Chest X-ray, PA view. Patient: 27 years old, sex M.
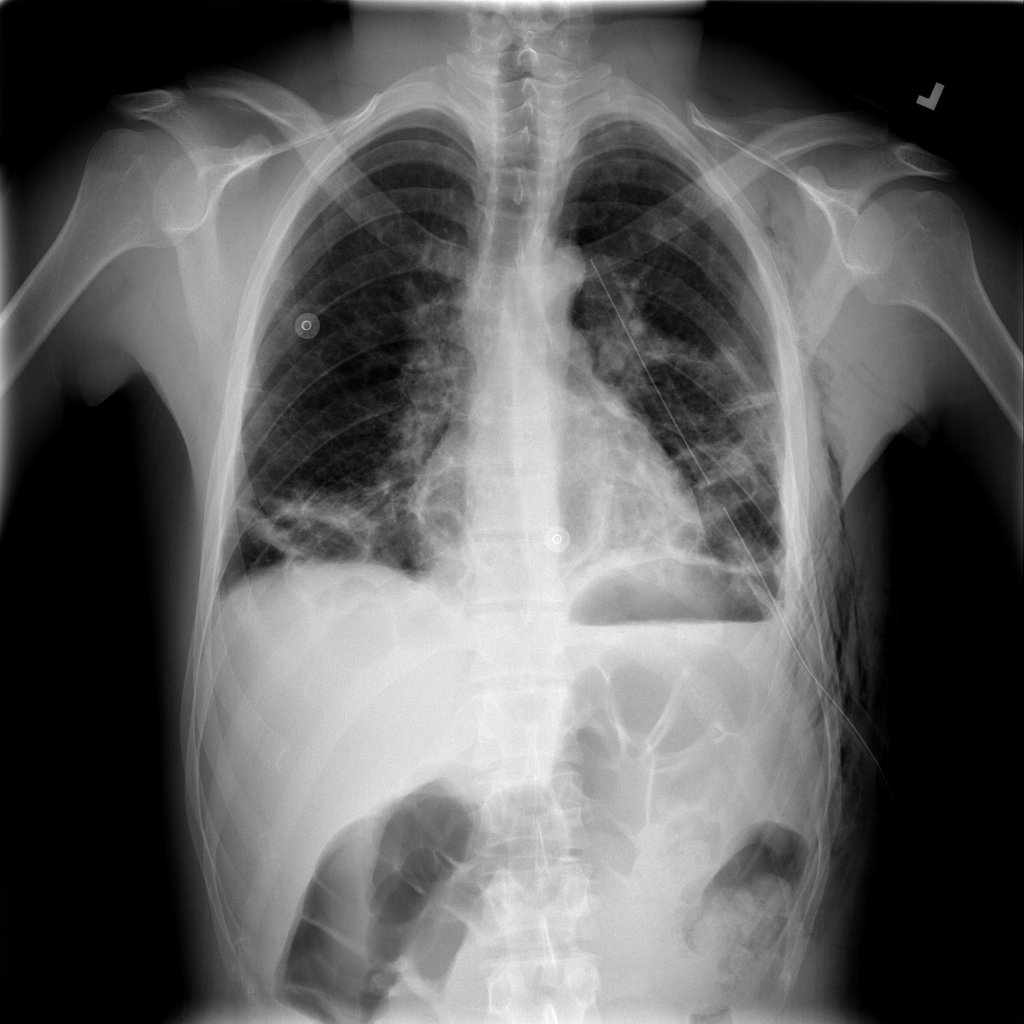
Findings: Atelectasis, Consolidation, Effusion